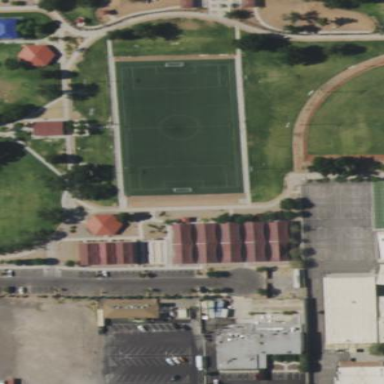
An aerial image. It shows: Soccer pitch with grass surface for leisure and sports.